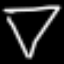
Label: diamond